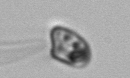
Label: flagellate_morphotype1